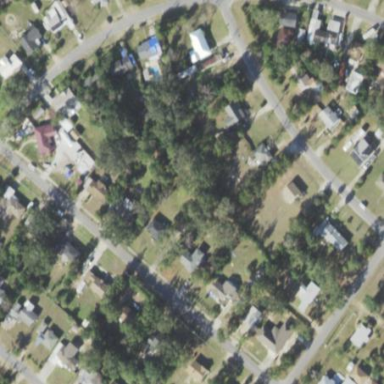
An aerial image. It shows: Residential area composed of single-family homes.